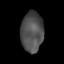
Tissue: lung
Cell type: T cells
Senescence score: 0.2012
Nuclear area (px): 882
Mean DAPI intensity: 79.198